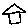
Label: house